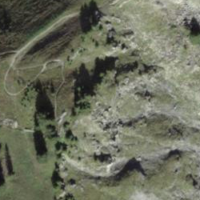
EUNIS habitat code: 23
Species observed at this site:
Papilio machaon